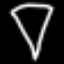
Label: diamond